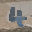
Label: 4